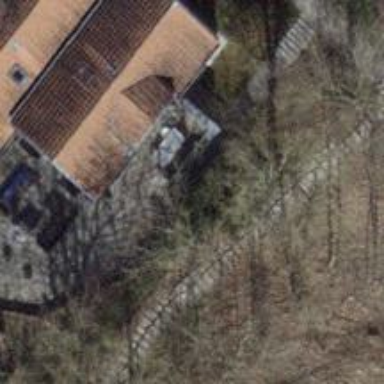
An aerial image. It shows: Gravel path with steps.